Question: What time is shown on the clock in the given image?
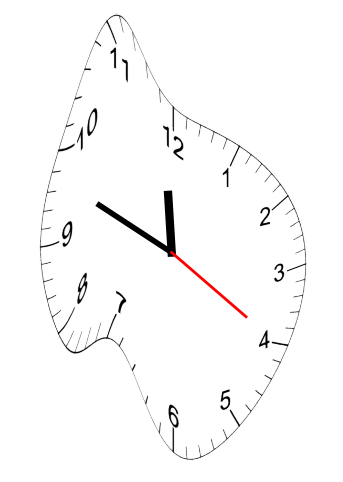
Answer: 11:48:20